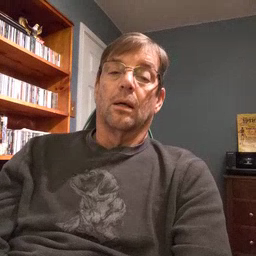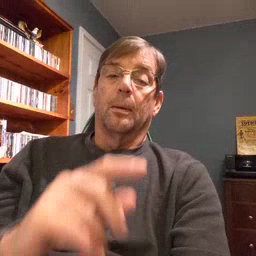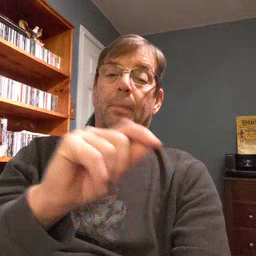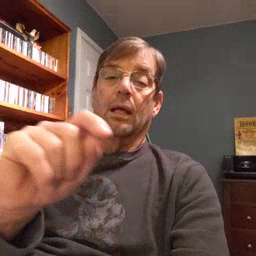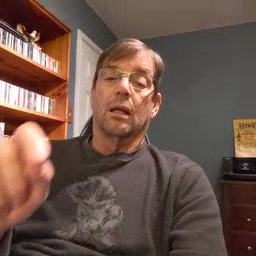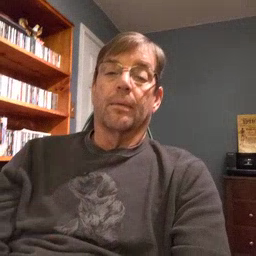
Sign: pen